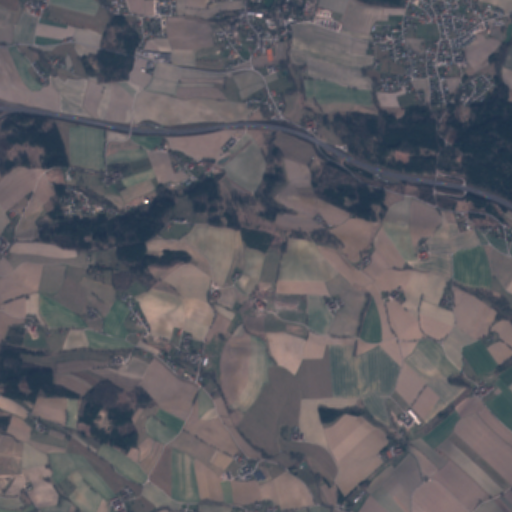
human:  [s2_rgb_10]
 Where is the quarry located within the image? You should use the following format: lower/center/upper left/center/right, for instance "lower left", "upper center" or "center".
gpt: The quarry is located in the lower left of the image.
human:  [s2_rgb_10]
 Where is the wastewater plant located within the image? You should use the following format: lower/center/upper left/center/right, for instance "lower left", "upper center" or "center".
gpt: The wastewater plant is located in the upper right of the image.
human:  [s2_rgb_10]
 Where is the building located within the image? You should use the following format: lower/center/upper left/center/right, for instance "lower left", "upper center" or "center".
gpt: There is no building in the image.